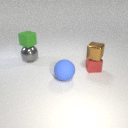
small green rubber cube above large gray metal sphere